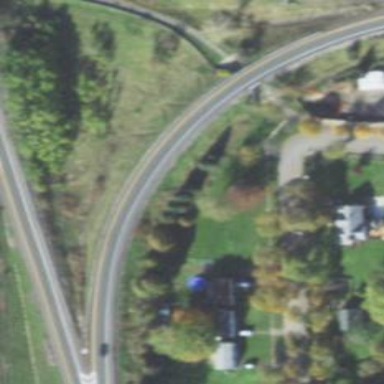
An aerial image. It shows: Motorway link with asphalt surface and embankment.